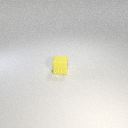
small yellow rubber cube